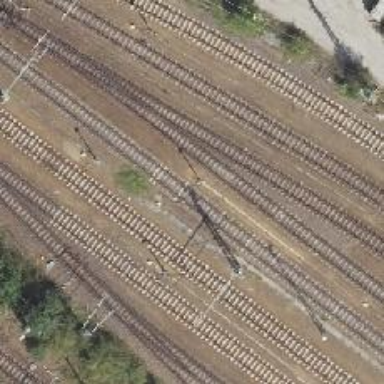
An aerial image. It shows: Railway track with electrified contact lines. This is siding track.